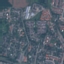
Land use / land cover: Residential